Interaction volume radius: 10 \u00c5
Interaction volume height: 15 \u00c5
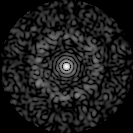
Disorder parameter: 0.8258